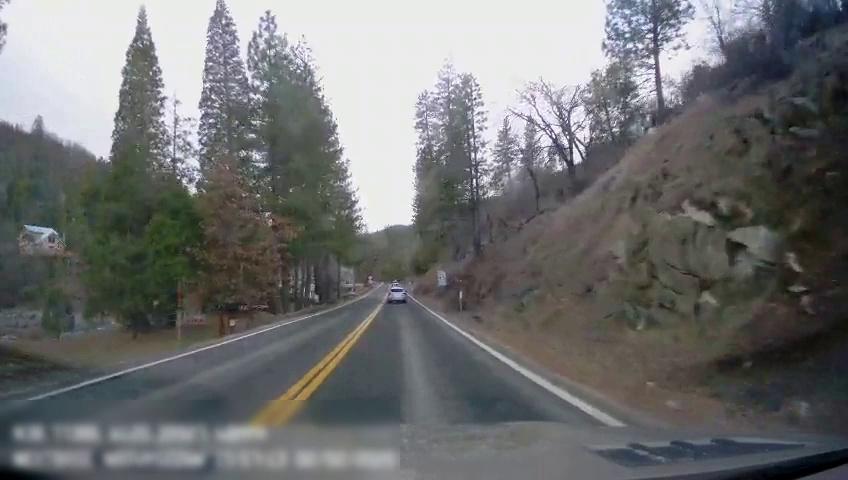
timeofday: Day
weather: Cloudy
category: Drivable Space
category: Vehicles | Car
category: Lanes | Current Lane
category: Lanes | Current Lane
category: Lanes | Opposite Lane
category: Traffic | Signs
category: Traffic | Signs